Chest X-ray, AP view. Patient: 54 years old, sex F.
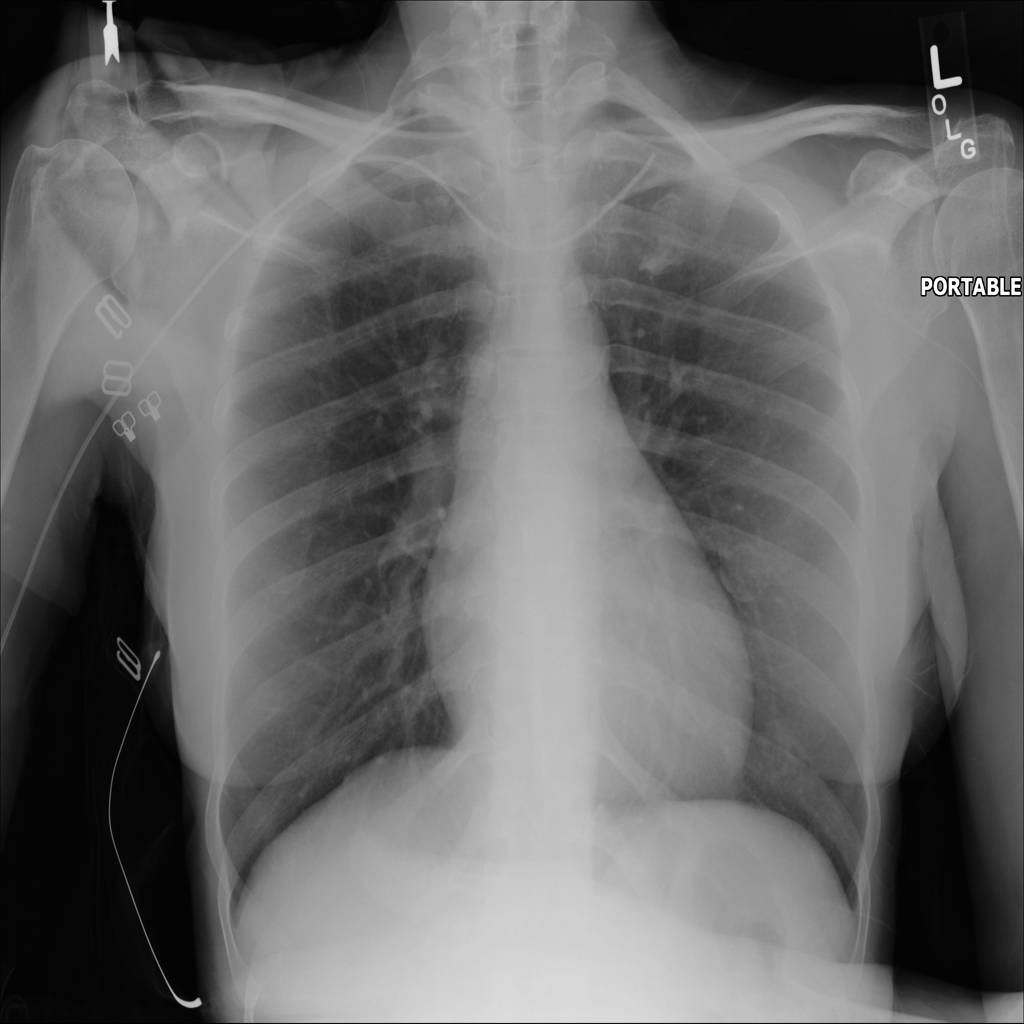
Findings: No Finding